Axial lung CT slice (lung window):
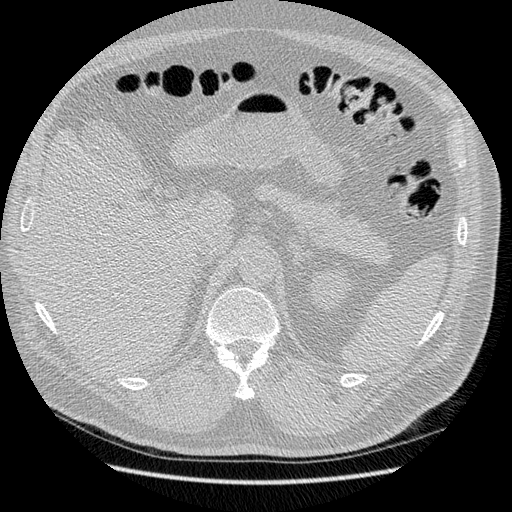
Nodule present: no